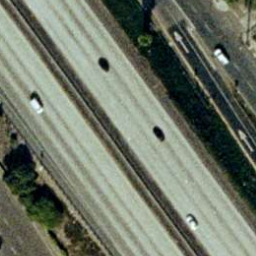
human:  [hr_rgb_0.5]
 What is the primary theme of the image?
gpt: freeway